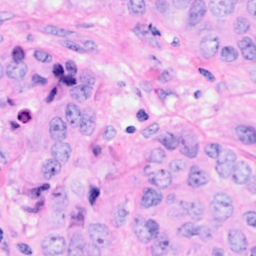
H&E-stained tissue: Breast